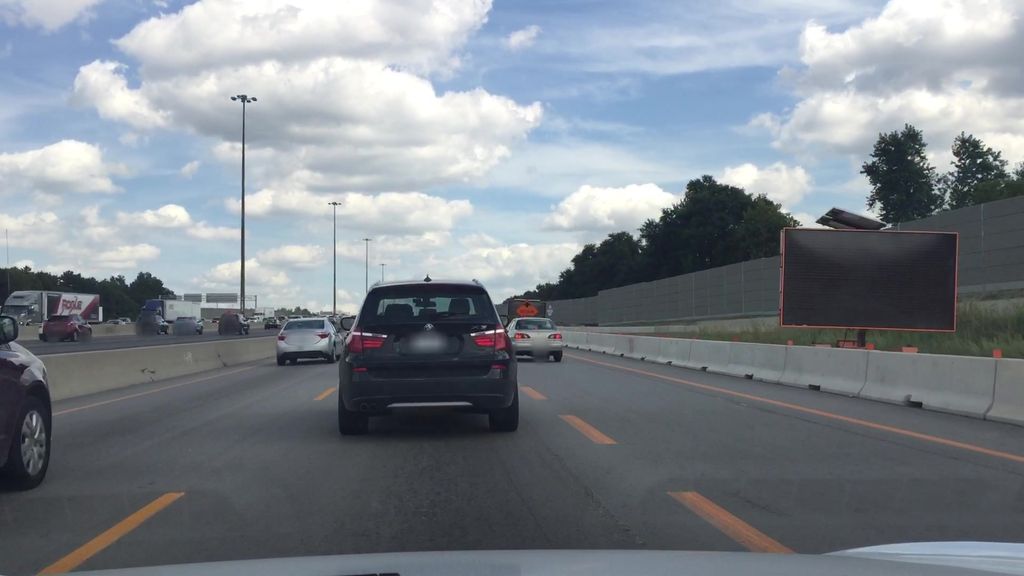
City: toronto